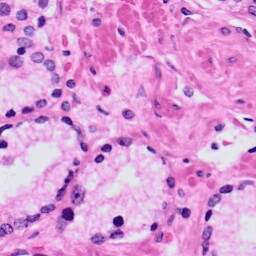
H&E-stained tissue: Prostate